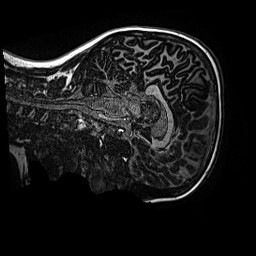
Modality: MP2RAGE
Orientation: sagittal
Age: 11
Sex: male
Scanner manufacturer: siemens
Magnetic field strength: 3 T
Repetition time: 4 s
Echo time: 0.00299 s